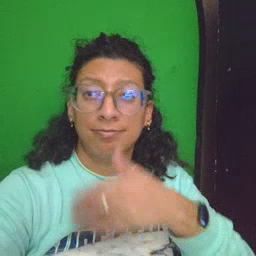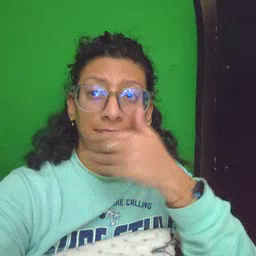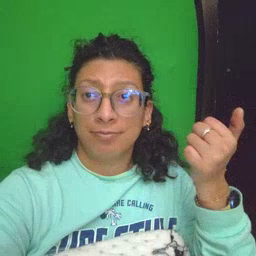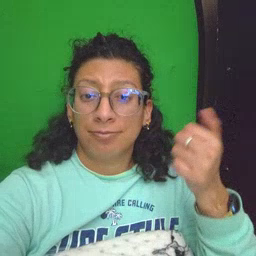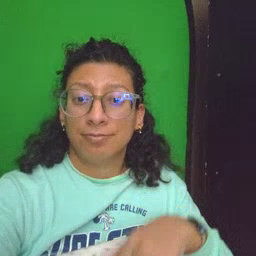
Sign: better